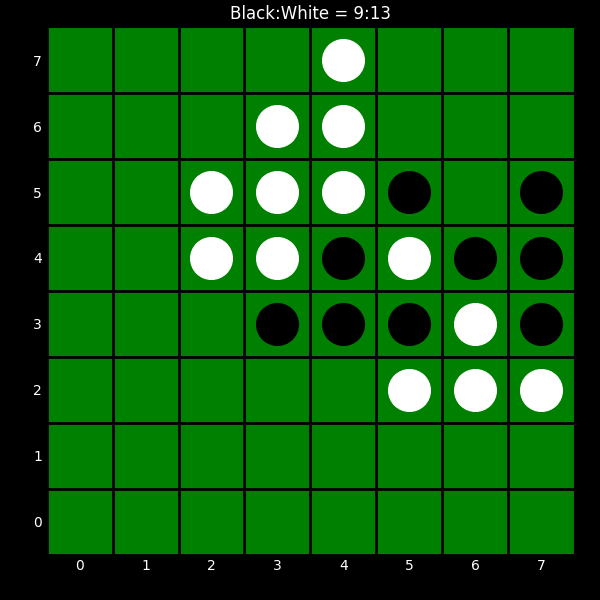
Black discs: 9
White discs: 13